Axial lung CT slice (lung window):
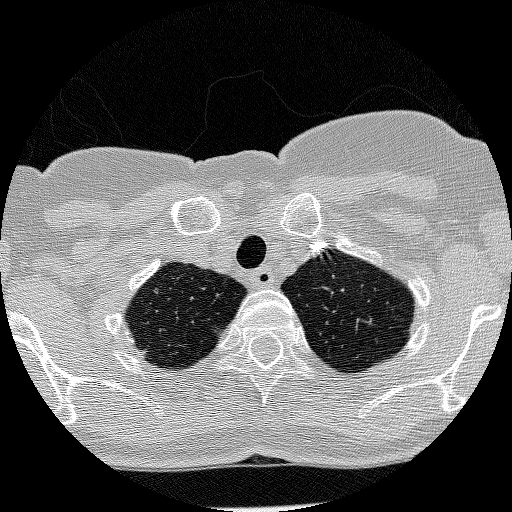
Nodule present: no